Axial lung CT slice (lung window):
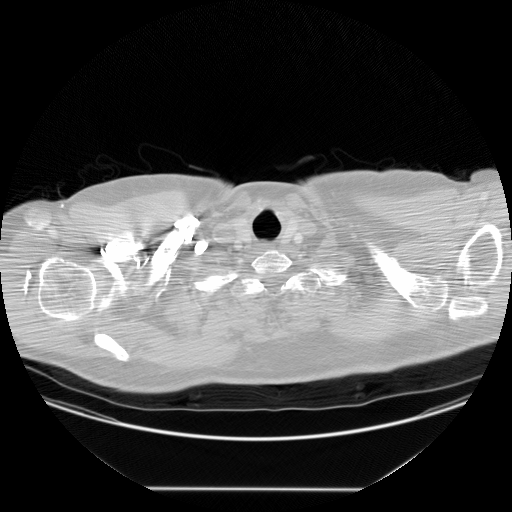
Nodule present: no